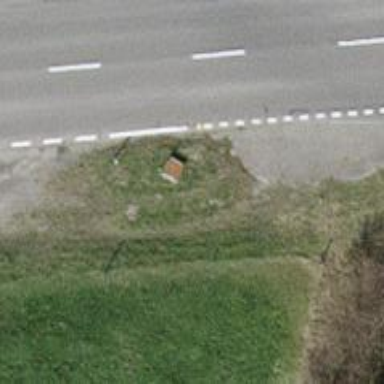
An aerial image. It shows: Grit bin.